Question: I had been composing a series of sql statements inside the H2 Console. When I pressed execute, the page refreshed and I saw the initial logon screen, shown below. .
This is a serious usability issue - I will not always remember to do all of my work in a separate editor. Has anyone come up with a workaround?

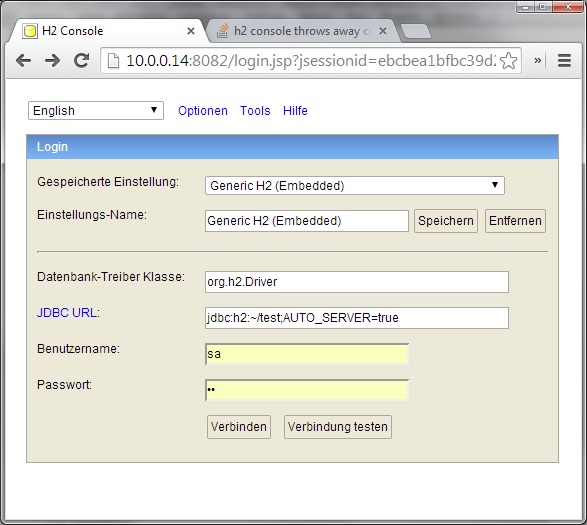
Answer: Lost form data is also a problem for other web pages (bug tracking for example).
For Google Chrome, there is an extension <URL>. It "Autosaves everything you type so you can easily recover from form-killing timeouts, crashes and network errors."